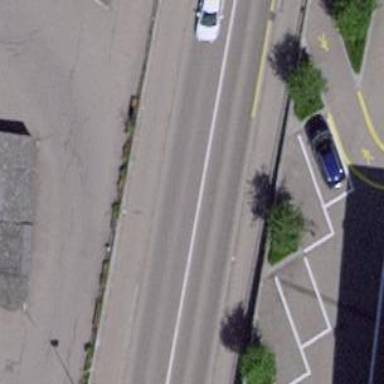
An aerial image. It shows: Asphalt sidewalk along the footway.